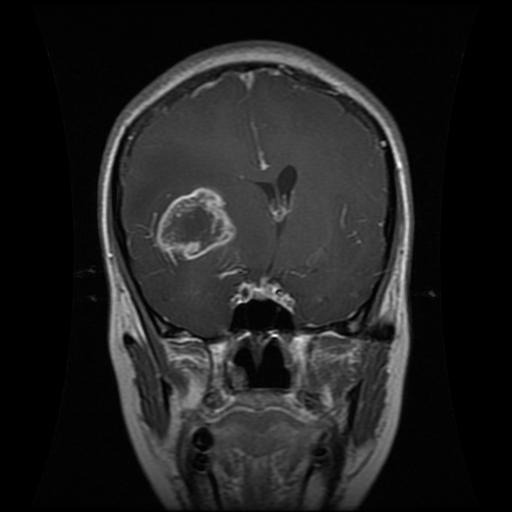
Label: glioma